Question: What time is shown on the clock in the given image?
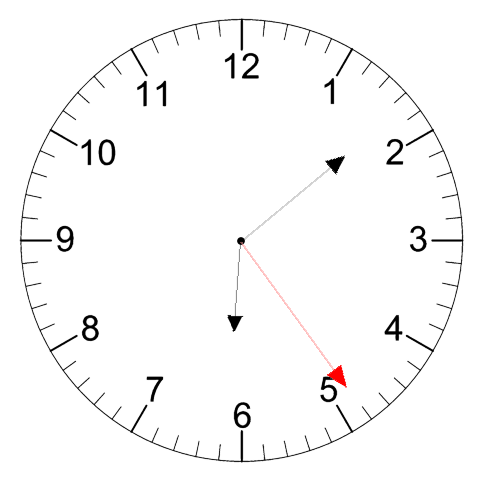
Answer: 06:08:24